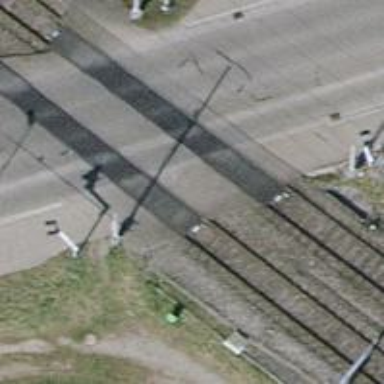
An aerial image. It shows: Railway crossing with full barriers.